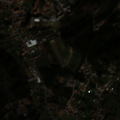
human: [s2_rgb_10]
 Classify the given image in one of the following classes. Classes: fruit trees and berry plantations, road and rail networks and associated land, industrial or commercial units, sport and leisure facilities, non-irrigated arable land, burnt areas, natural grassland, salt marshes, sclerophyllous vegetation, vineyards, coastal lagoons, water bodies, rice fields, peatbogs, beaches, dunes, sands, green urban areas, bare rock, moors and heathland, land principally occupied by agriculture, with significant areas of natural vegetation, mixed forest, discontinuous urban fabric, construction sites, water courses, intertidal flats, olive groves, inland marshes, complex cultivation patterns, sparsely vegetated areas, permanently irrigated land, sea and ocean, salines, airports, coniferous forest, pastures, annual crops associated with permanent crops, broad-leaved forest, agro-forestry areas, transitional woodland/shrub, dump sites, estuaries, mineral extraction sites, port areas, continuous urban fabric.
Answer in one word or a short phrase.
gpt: continuous urban fabric, complex cultivation patterns, coniferous forest, transitional woodland/shrub